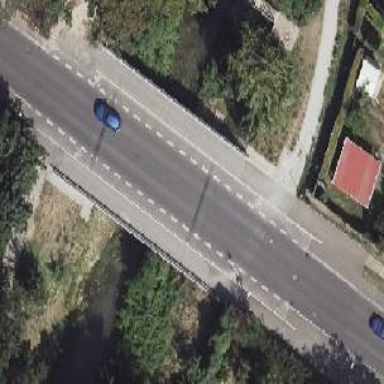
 featuring bridge. The road has sidewalks on both sides and designated cycle lane."